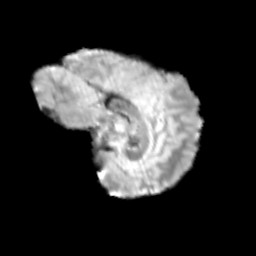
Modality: T2w
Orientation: sagittal
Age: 12
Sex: male
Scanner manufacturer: siemens
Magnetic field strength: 3 T
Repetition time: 3.8 s
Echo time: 0.07 s